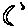
Label: moon